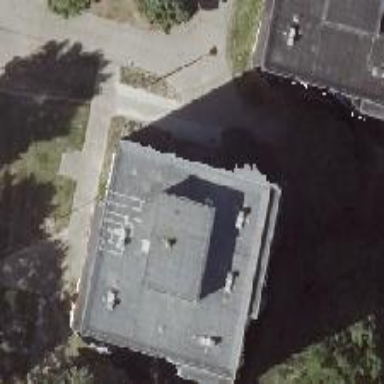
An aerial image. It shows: Apartment building with flat roof.